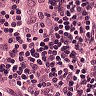
Metastatic tissue present: no